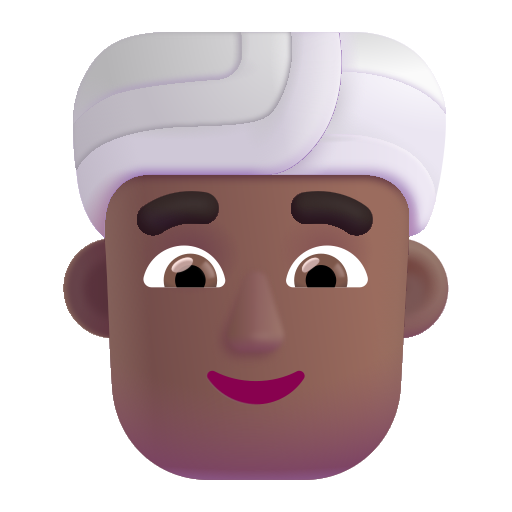
man wearing turban color  dark